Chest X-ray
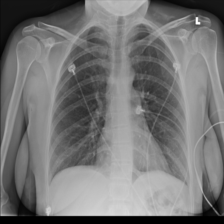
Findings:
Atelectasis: negative
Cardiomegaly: negative
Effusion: negative
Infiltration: positive
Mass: negative
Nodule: negative
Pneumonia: negative
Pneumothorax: negative
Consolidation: negative
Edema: negative
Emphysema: negative
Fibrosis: negative
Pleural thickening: negative
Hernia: negative